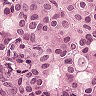
Metastatic tissue present: yes